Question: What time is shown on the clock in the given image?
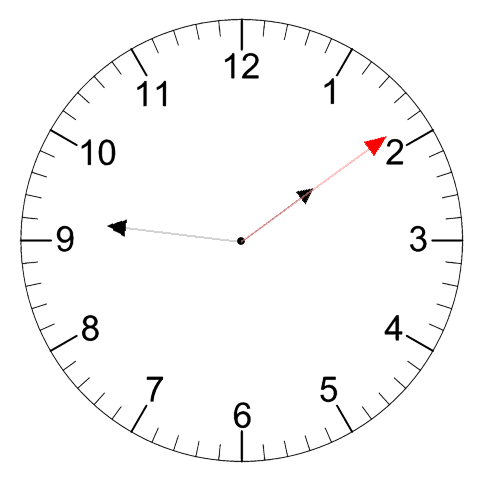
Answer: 01:46:09